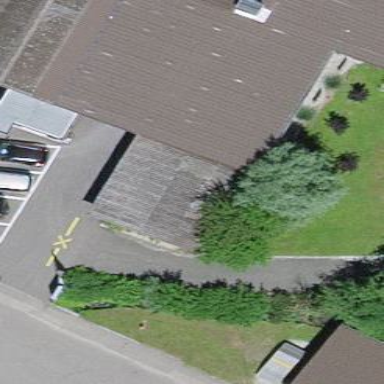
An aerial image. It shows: Shed building.